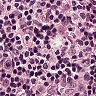
Metastatic tissue present: no